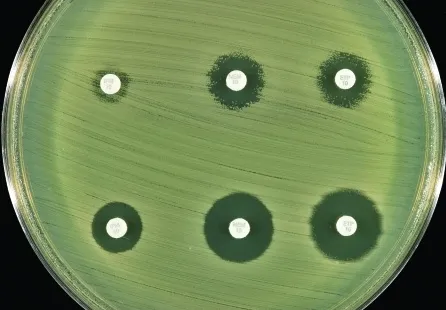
Effect of addition of clavulanic acid (10 muL of 1,000 mug/mL) to the zones of inhibition of the three carbapenem disks. Top row (left to right): imipenem, meropenem, and ertapenem disks without clavulanic acid. Bottom row (left to right): imipenem, meropenem, and ertapenem disks with clavulanic acid.
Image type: radiology (ct)